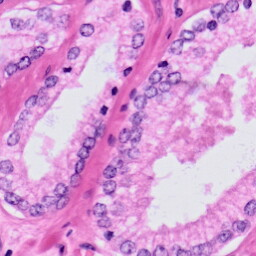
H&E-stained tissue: Prostate